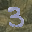
Label: 3